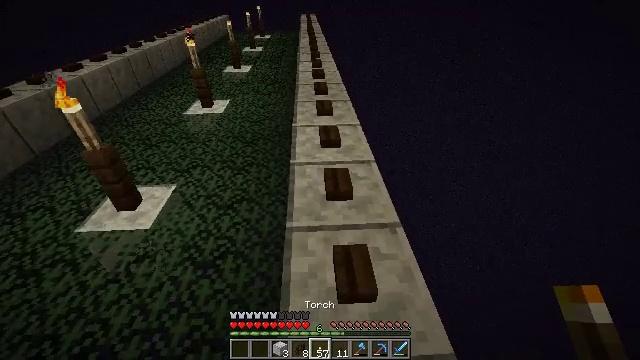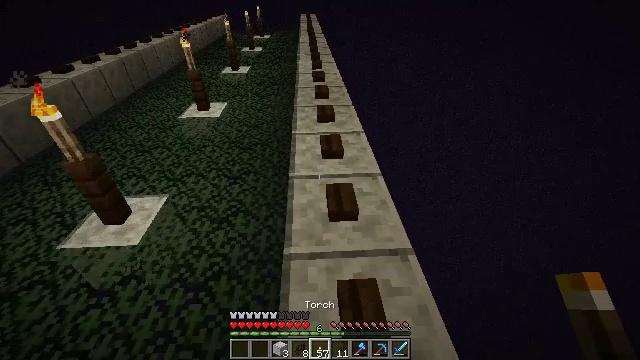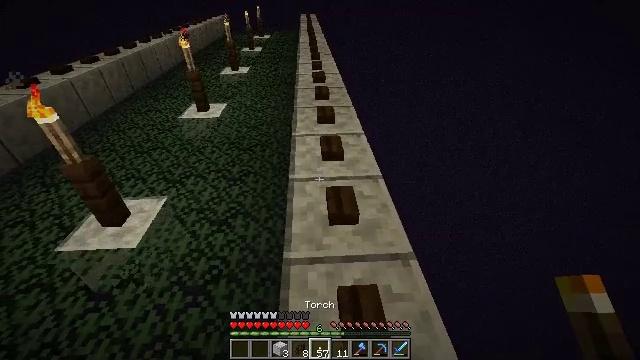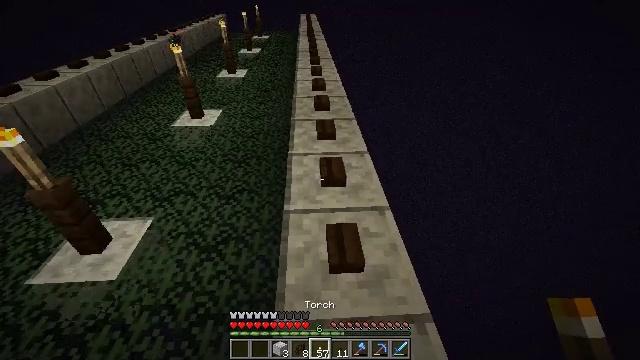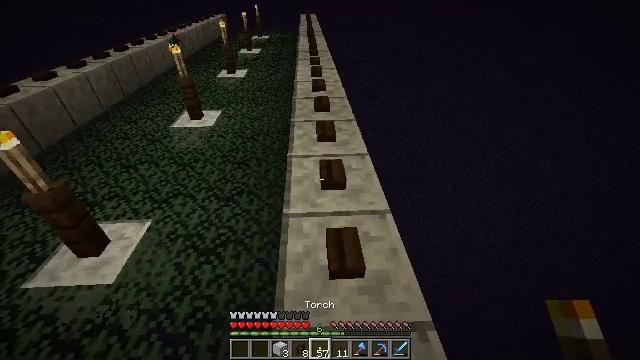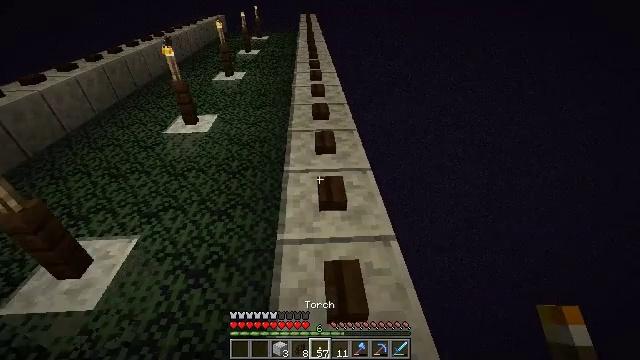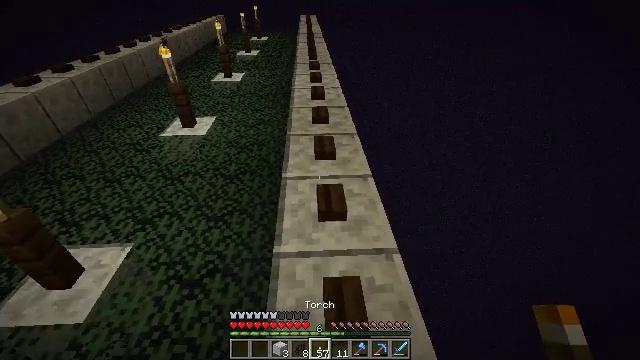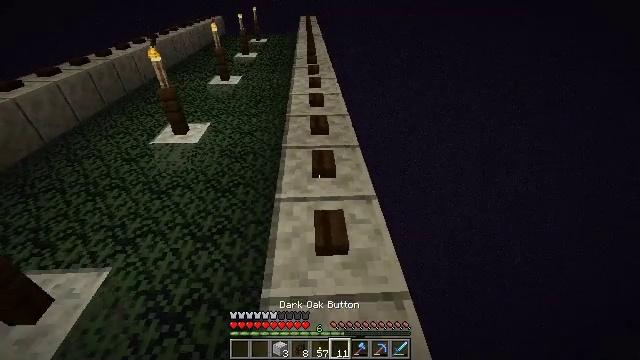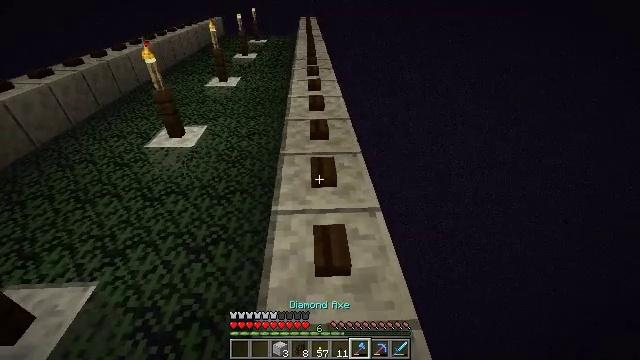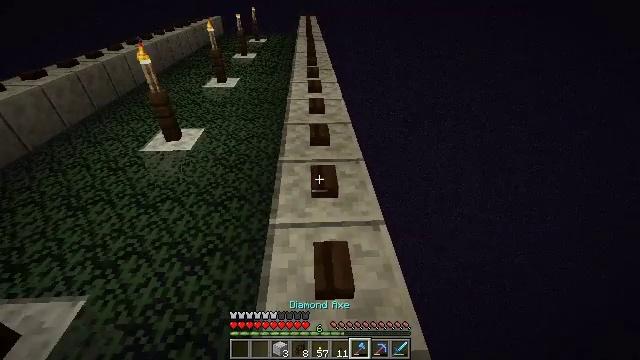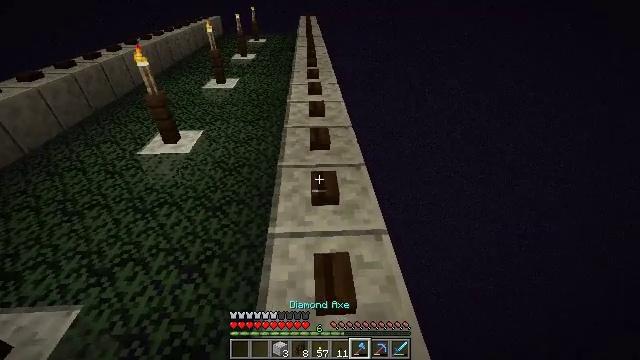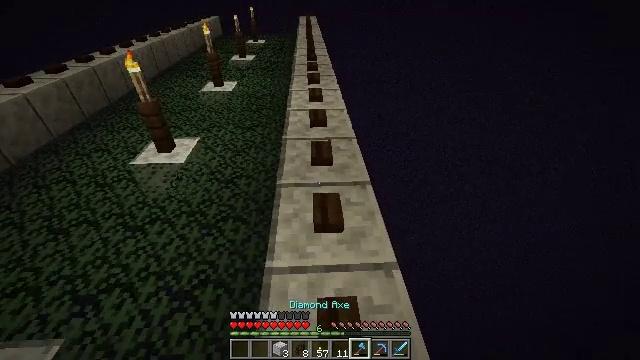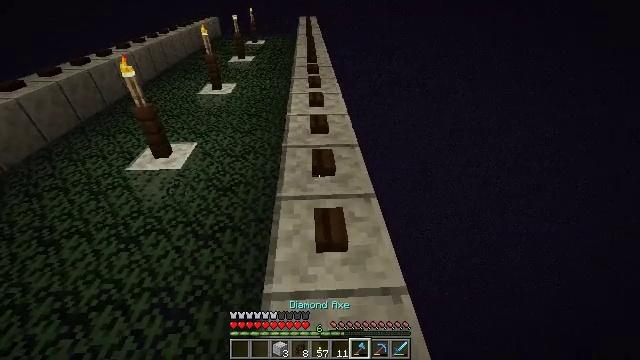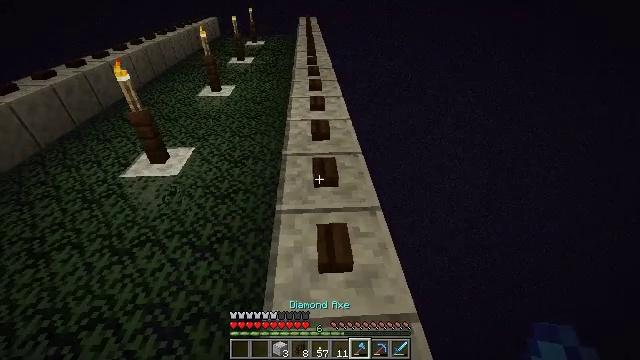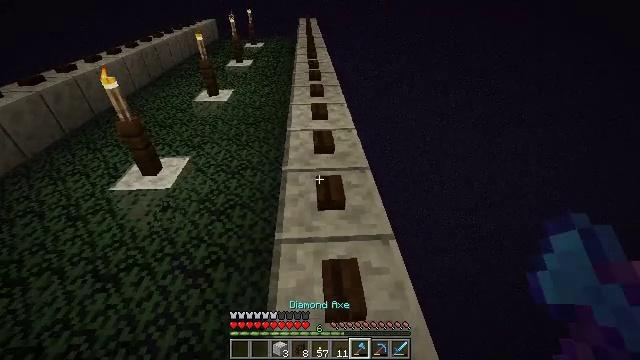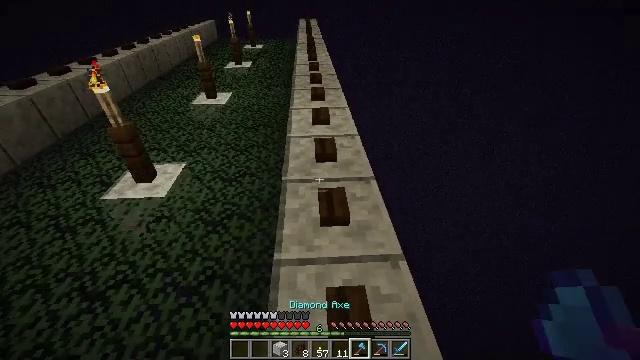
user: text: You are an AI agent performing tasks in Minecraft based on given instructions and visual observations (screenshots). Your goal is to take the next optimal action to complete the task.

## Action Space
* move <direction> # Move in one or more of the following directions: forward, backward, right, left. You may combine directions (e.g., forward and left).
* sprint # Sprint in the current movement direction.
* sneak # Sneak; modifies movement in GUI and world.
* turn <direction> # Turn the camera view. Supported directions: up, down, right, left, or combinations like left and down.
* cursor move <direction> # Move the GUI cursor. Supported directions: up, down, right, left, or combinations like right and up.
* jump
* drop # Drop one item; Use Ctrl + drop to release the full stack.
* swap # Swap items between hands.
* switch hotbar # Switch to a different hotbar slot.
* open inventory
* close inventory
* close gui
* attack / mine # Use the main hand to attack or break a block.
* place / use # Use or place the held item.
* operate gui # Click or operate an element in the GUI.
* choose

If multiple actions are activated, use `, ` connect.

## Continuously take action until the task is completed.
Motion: motion action
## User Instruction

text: Mine the dark oak button from the wall.
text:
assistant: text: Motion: move forward
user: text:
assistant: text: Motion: move forward
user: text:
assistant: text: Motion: move forward
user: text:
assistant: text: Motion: move forward
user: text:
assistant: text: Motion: move forward
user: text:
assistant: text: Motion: move forward
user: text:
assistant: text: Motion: move forward
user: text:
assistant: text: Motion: move forward
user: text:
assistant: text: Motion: move forward
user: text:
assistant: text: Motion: move forward
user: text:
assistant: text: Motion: move forward
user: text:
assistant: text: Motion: move forward
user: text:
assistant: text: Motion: move forward
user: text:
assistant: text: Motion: move forward
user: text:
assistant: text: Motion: move forward
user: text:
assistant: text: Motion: move forward
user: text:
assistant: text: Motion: move forward, turn down
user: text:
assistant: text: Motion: move forward, turn down
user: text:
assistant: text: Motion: move forward
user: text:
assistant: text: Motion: move forward, turn down
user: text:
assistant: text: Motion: move forward, turn down
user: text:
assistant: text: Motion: move forward, turn down
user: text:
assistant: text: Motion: turn down
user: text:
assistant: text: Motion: turn right and down
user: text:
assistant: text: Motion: turn down
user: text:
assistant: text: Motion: no_op
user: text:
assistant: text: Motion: no_op
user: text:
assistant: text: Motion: turn left
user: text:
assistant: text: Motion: no_op
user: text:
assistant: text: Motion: turn down